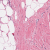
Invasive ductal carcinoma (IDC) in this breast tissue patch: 1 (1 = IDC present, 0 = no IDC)